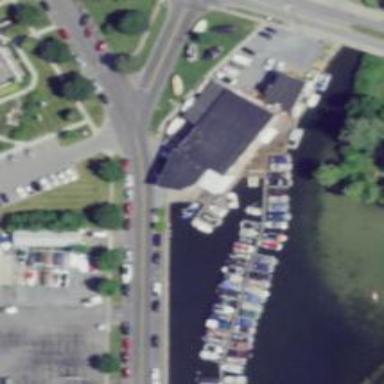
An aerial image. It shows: Marina on leisure land.